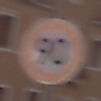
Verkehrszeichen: Geschwindigkeit90
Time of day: SunriseSunset
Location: Outdoor (Urban)
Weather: Clear
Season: NotSpecified
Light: Natural